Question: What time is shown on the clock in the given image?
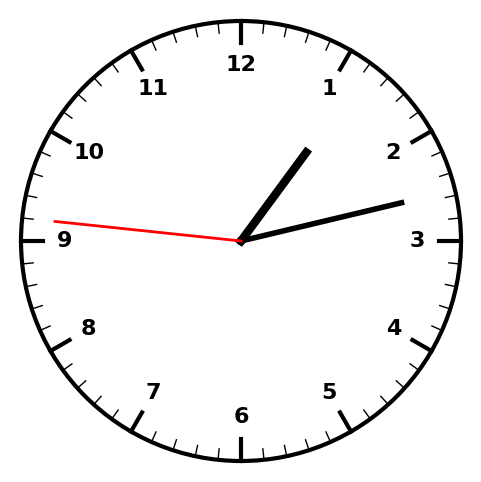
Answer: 01:12:46